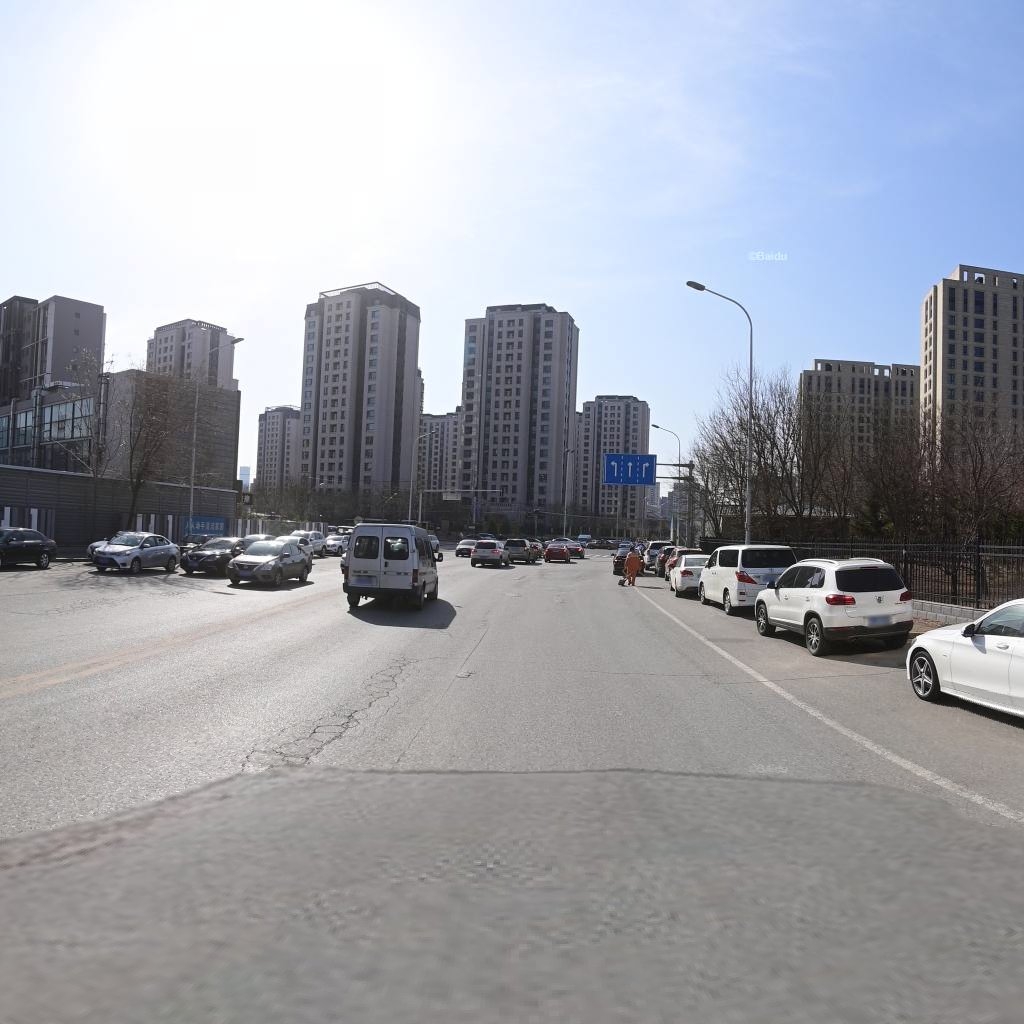
Region: Chaoyang
Road damage annotations: transverse crack, transverse crack, alligator crack, longitudinal crack, transverse crack, alligator crack